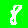
Digit: 8